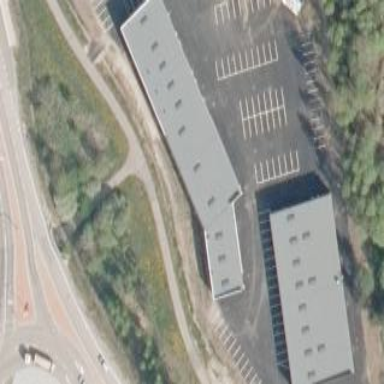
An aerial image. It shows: Industrial building.